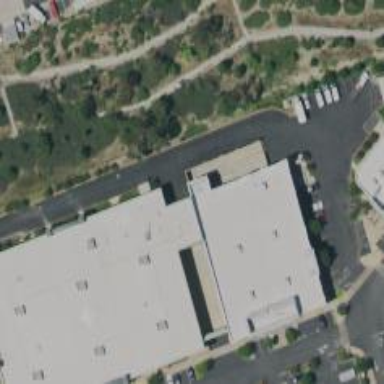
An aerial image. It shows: Retail building.